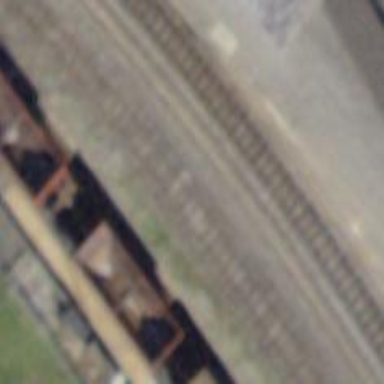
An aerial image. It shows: Narrow-gauge railway siding with contact lines for electrification.